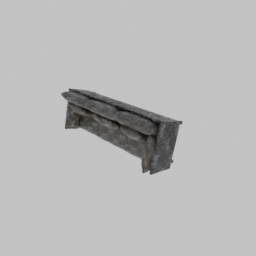
Label: furniture